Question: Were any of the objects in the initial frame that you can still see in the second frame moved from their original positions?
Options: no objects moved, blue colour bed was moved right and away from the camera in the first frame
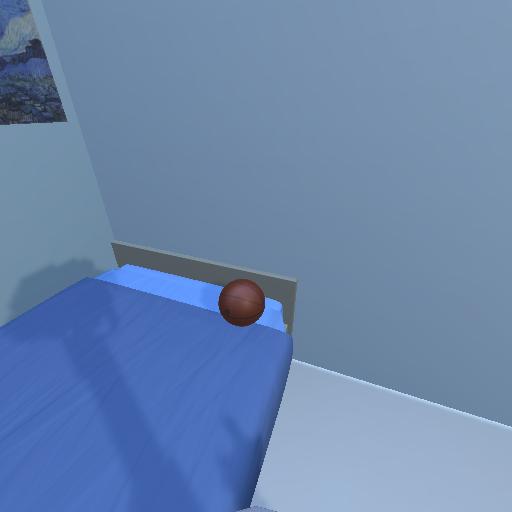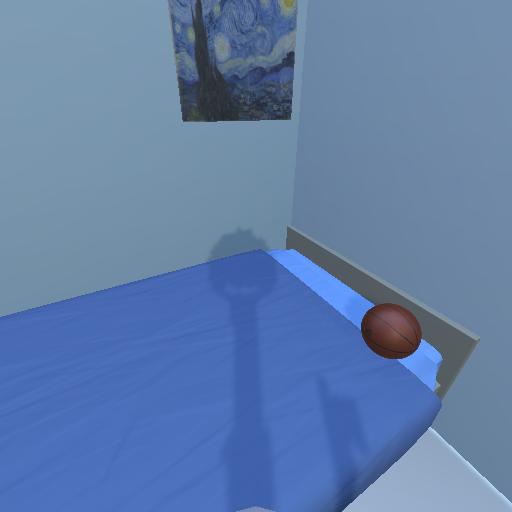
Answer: no objects moved